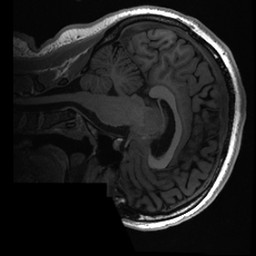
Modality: T1w
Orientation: sagittal
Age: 18
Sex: female